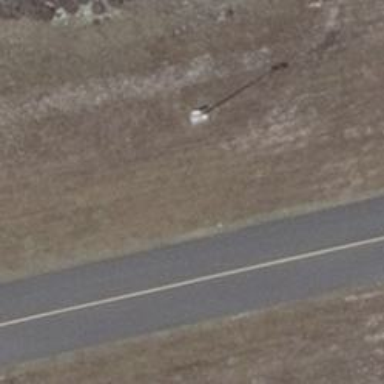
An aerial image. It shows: Taxiway edge marked with aviation lights.